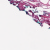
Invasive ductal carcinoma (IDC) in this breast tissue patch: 0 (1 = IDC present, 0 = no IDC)